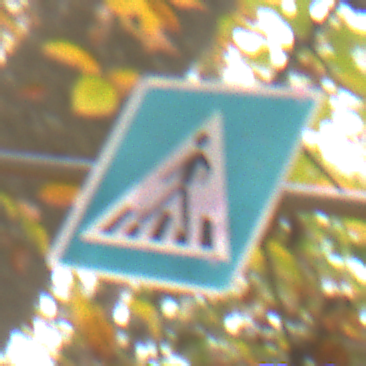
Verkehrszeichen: FussgaengerueberwegRechts
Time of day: MorningAfternoon
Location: Outdoor (Nature)
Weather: Overcast
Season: Autumn
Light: Natural